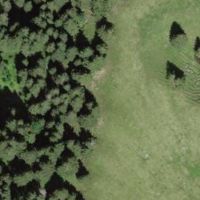
EUNIS habitat code: 23
Species observed at this site:
Crepis aurea